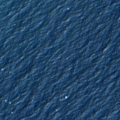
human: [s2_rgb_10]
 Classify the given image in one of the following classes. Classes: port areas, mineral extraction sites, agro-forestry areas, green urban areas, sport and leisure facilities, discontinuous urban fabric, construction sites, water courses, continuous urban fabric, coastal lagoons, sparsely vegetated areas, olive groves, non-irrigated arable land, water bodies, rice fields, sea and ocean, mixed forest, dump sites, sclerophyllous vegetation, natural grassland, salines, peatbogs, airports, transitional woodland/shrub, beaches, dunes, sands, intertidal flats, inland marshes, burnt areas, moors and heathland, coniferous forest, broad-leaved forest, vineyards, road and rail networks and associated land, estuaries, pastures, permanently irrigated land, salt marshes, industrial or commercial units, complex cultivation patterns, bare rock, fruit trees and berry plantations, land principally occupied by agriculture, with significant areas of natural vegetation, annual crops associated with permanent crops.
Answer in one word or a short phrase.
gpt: sea and ocean